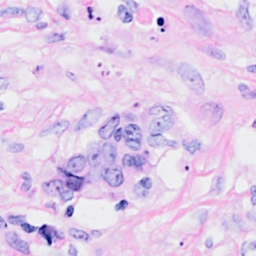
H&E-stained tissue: Breast